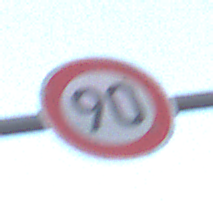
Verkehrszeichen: Geschwindigkeit90
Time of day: SunriseSunset
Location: Outdoor (Nature)
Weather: Clear
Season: NotSpecified
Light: Natural